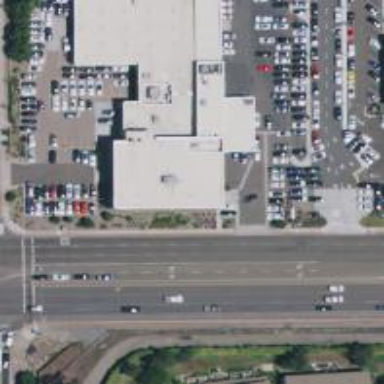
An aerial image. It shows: Commercial building.